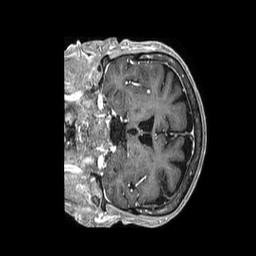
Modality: T1w
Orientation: coronal
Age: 73
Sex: female
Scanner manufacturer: philips
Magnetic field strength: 1.5 T
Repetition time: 0.007639 s
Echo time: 0.003474 s